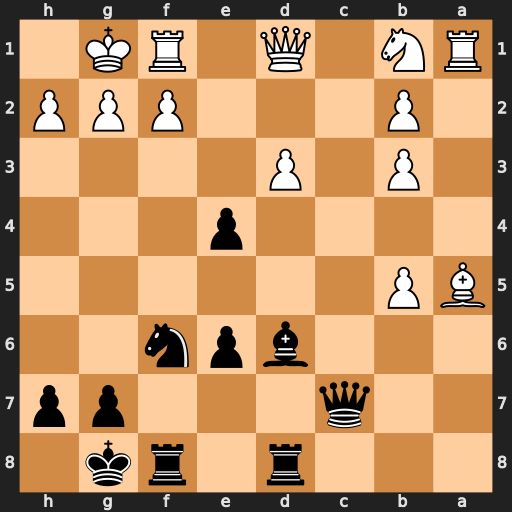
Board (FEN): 3r1rk1/2q3pp/3bpn2/BP6/4p3/1P1P4/1P3PPP/RN1Q1RK1
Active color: b
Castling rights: -
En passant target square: -
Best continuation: Bxh2+ Kh1 Qf4